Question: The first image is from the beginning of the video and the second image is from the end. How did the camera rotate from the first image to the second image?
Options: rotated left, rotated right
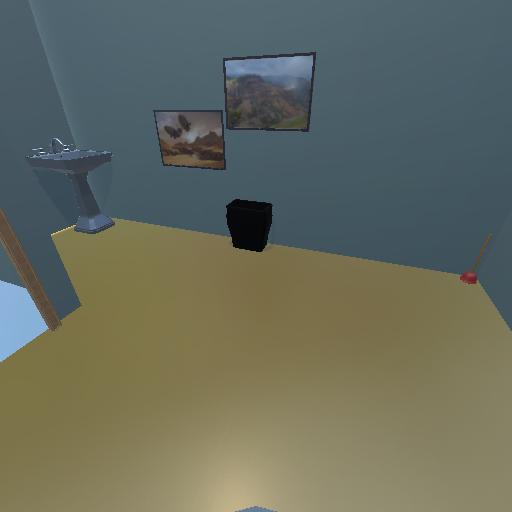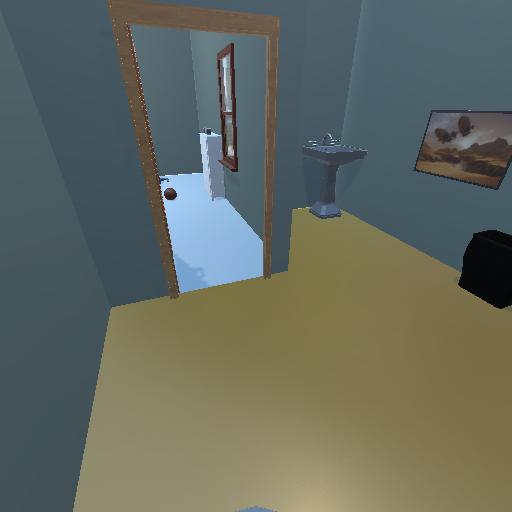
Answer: rotated left